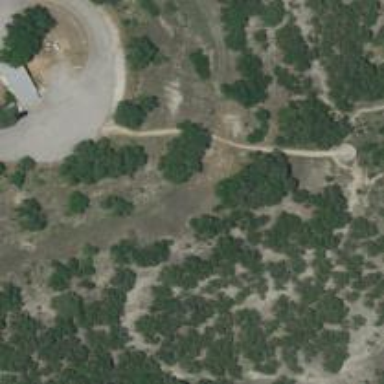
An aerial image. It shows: Path.